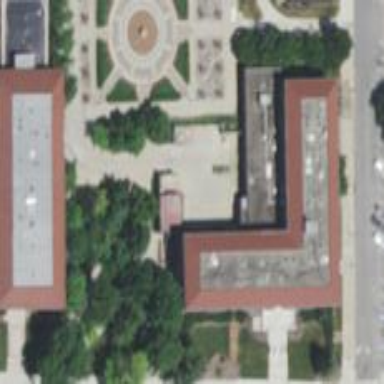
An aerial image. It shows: University building.